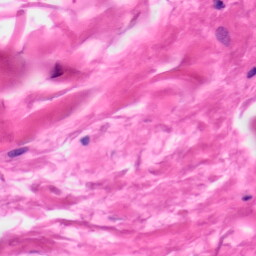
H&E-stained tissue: Skin